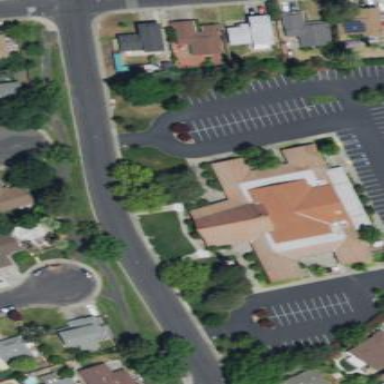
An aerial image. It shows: Beautiful church building.